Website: walmart
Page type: newsletter-management
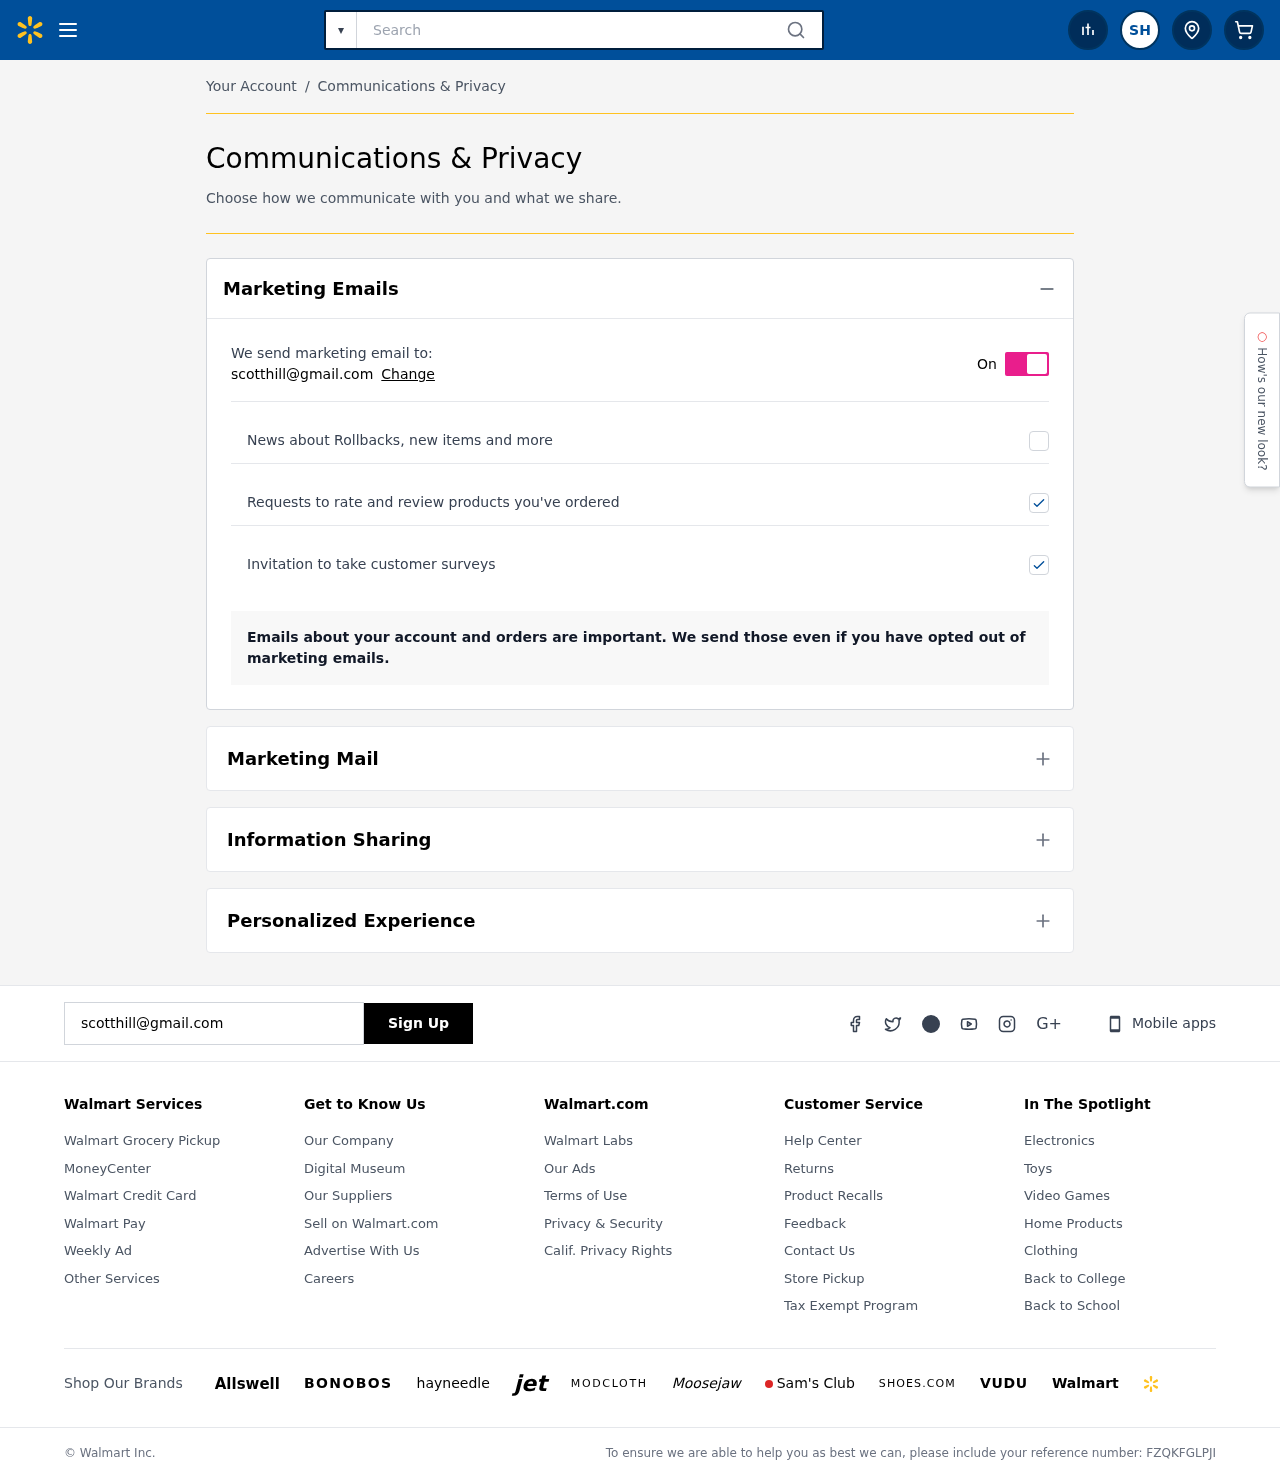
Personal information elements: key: PII_EMAIL
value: scotthill@gmail.com
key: PII_INITIALS
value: SH
Search elements: key: HEADER_SEARCH
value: Search